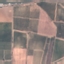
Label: PermanentCrop